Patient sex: M
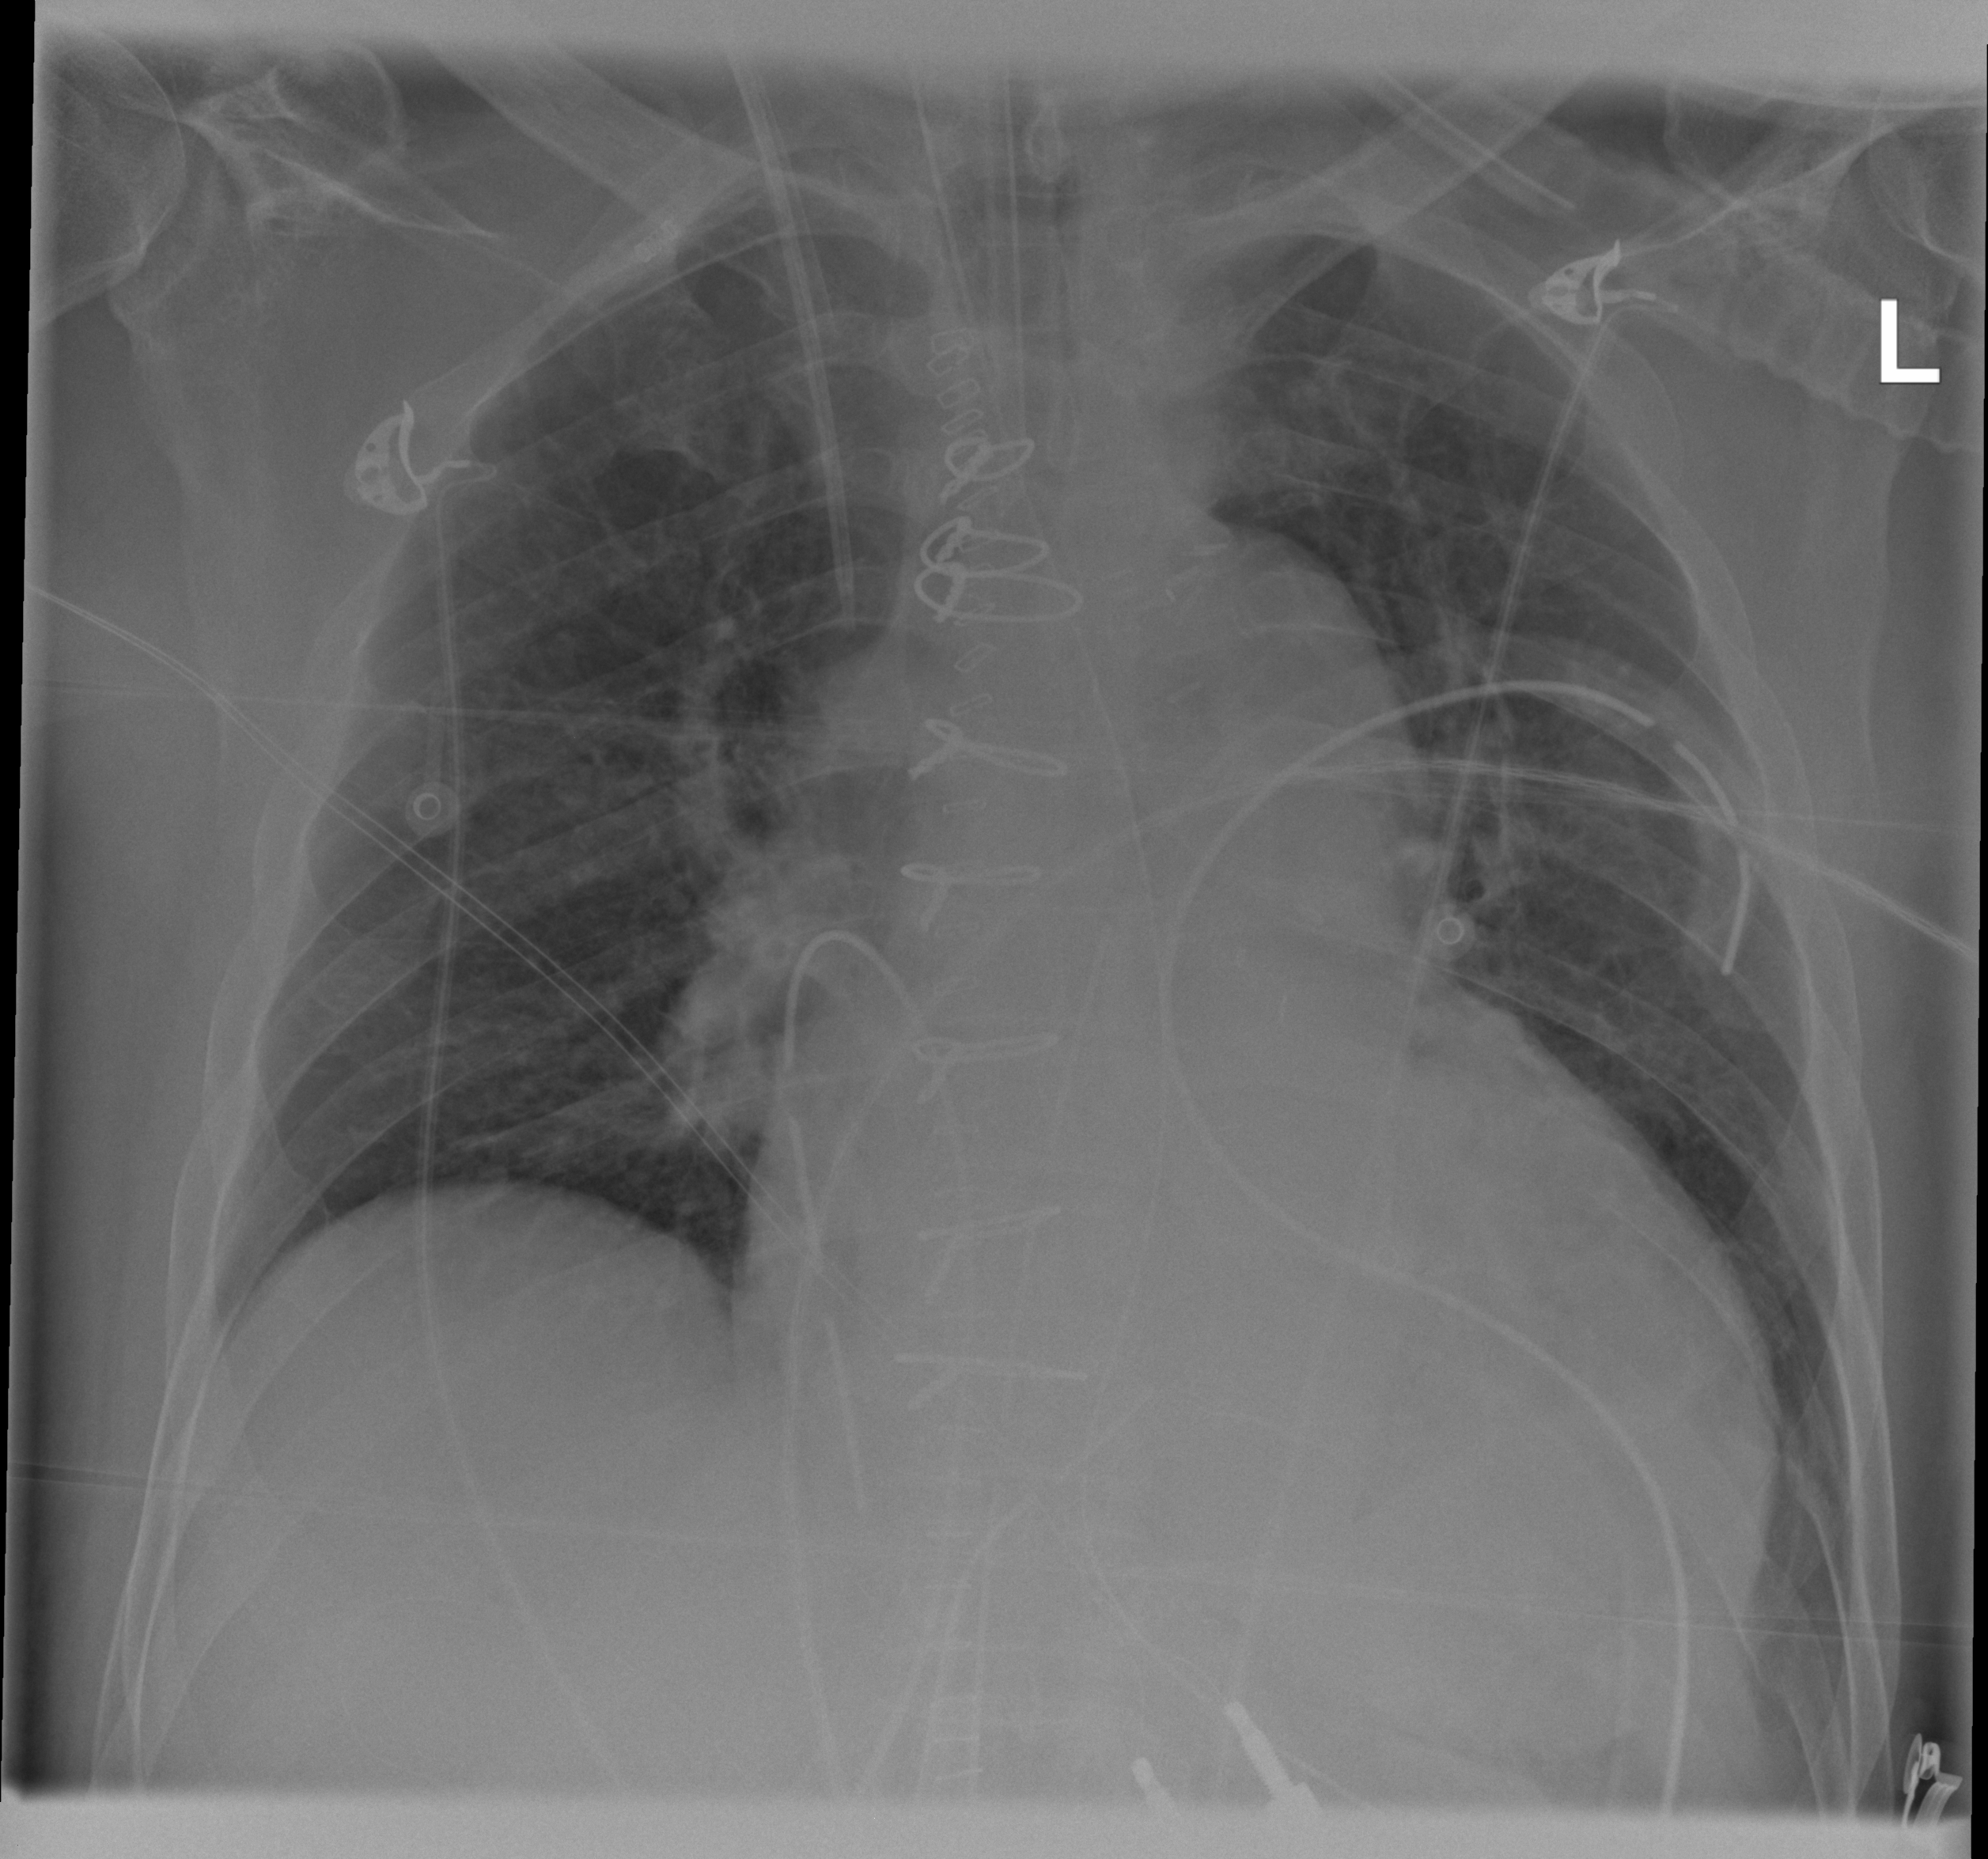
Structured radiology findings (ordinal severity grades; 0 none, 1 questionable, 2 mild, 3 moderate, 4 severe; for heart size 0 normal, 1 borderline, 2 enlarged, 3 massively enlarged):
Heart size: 2
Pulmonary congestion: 1
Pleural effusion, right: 0
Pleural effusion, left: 0
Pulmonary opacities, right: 0
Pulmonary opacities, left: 0
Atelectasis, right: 2
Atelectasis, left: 2